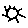
Label: sun